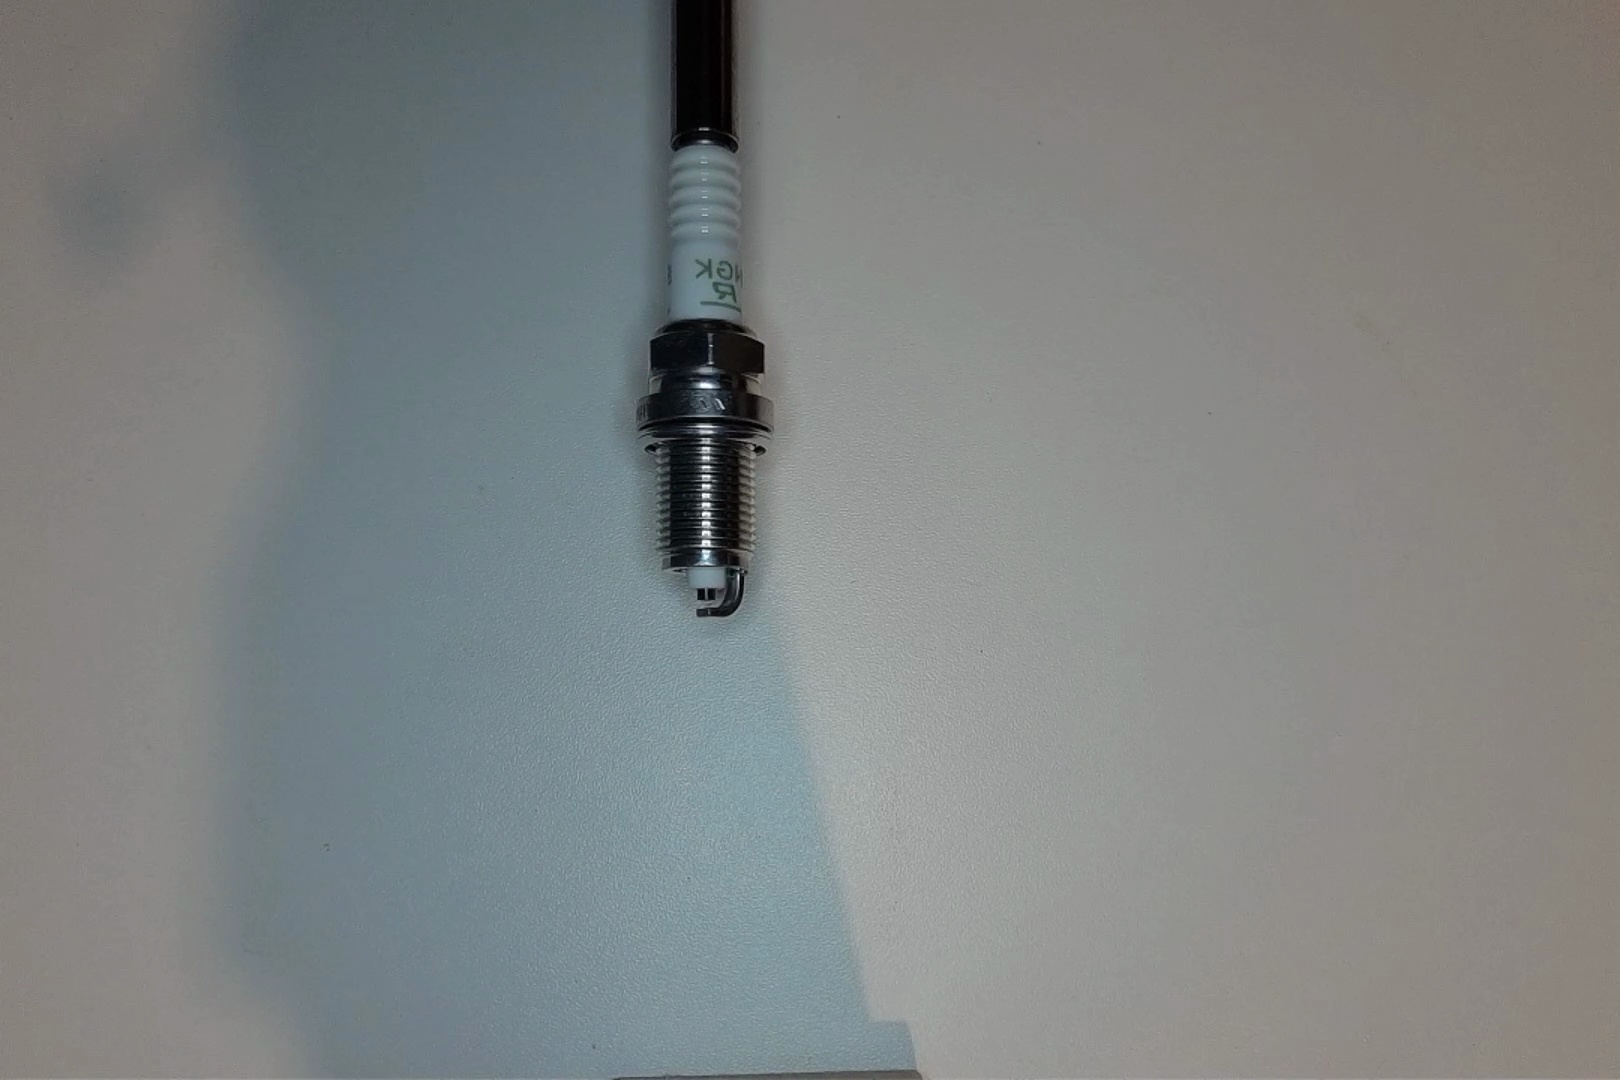
Label: no anomaly